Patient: sex M, age 68
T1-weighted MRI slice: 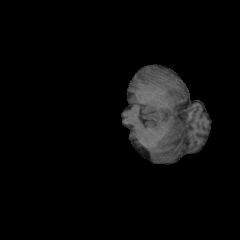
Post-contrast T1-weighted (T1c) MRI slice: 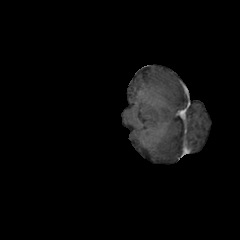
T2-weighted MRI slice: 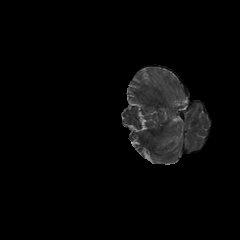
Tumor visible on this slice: no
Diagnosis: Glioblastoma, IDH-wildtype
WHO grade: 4